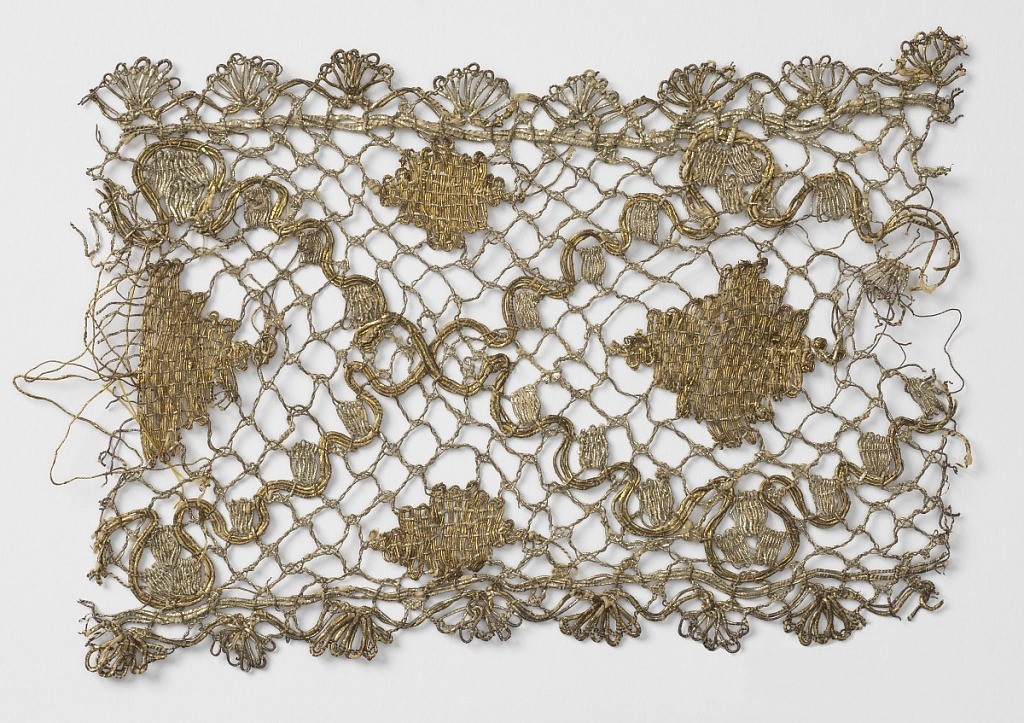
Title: Fragment
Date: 17th century
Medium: metal wrapped on silk thread Technique: bobbin lace
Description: Fragment has a design of crossing lines with solidly worked lozenges and two scalloped edges in gold and silver color thread.